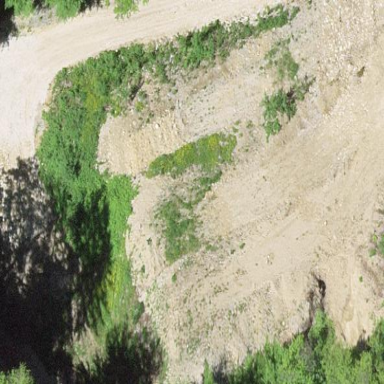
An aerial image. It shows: Quarry area.